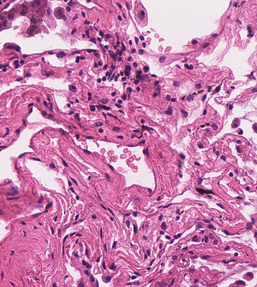
Tumor epithelial tissue: yes
Tumor-associated stroma tissue: yes
Normal tissue: no